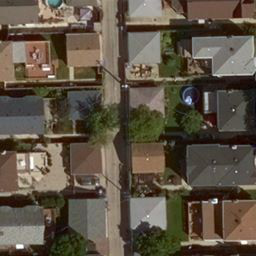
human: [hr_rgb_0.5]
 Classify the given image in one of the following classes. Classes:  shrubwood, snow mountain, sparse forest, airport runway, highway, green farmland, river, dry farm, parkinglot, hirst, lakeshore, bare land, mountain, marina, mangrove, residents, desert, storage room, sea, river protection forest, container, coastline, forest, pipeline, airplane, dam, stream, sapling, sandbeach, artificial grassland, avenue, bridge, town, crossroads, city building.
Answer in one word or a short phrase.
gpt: residents